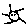
Label: sun